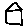
Label: house